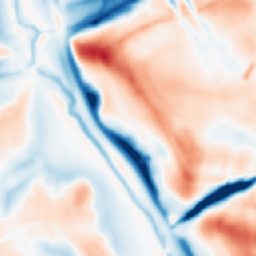
Category: multiscale
Decomposition family: dog_multiscale
Decomposition parameters: sigma_ratio: 1.4
n_scales: 6
base_sigma: 2
Upsampling method: nearest
Upsampling parameters: scale: 8
Upsampling scale: 8